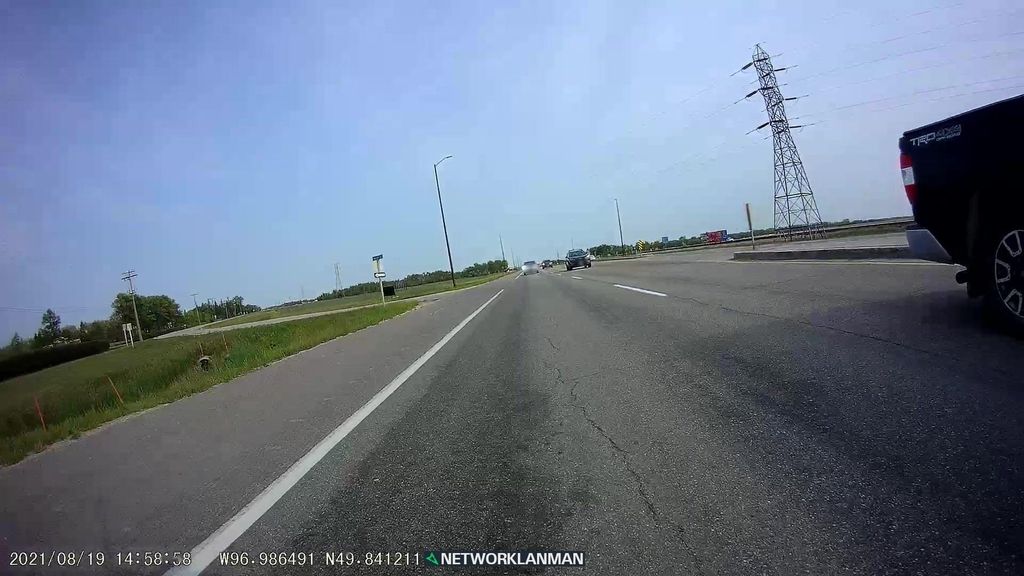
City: winnipeg